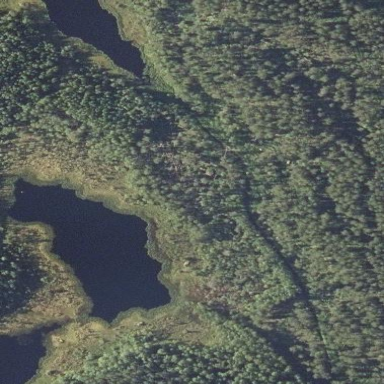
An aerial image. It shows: Beautiful lake surrounded by nature.